RGB frame:
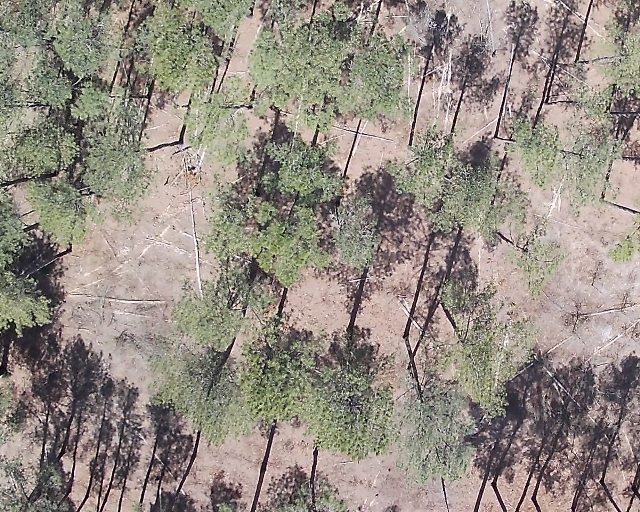
Thermal frame:
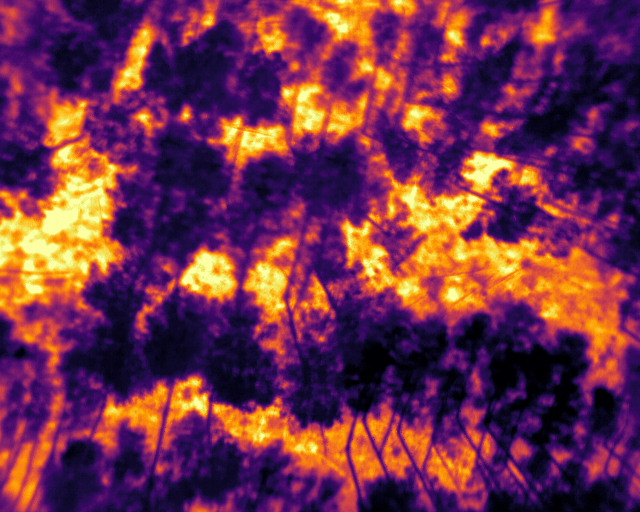
Captured: 2026-02-27 02:35:04
Pixels at or above 80 °C: 0 (fraction of frame: 0)